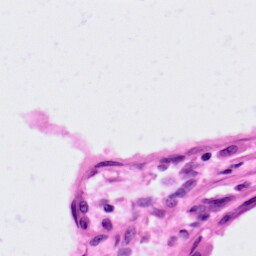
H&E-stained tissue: Lung